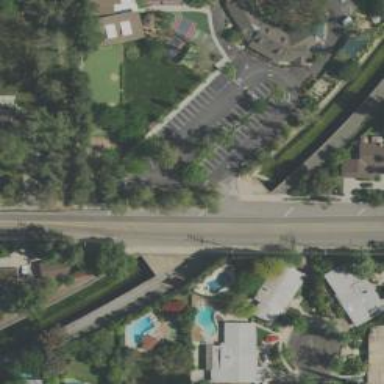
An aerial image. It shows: Secondary road with separate asphalt sidewalk.